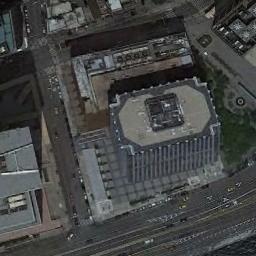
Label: commercial_area